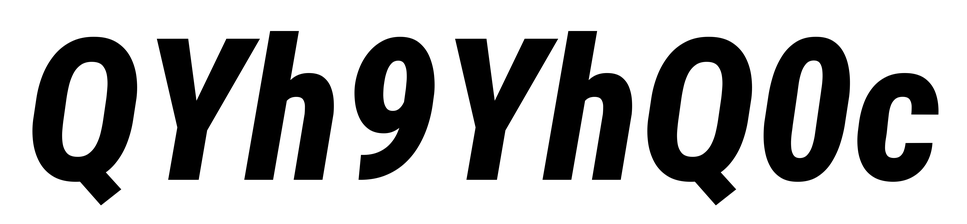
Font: Roboto-Italic_Condensed_ExtraBold_Italic